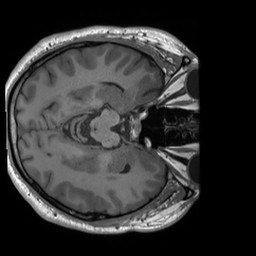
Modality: T1w
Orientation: axial
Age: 27
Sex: male
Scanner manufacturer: siemens
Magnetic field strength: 3 T
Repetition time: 1.8 s
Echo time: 0.00232 s